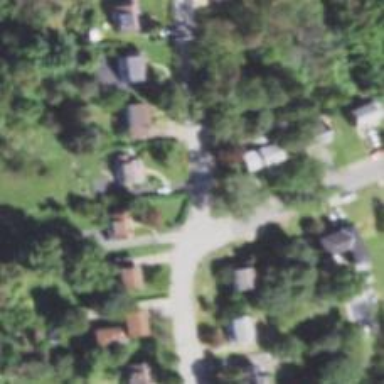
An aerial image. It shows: Neighborhood.